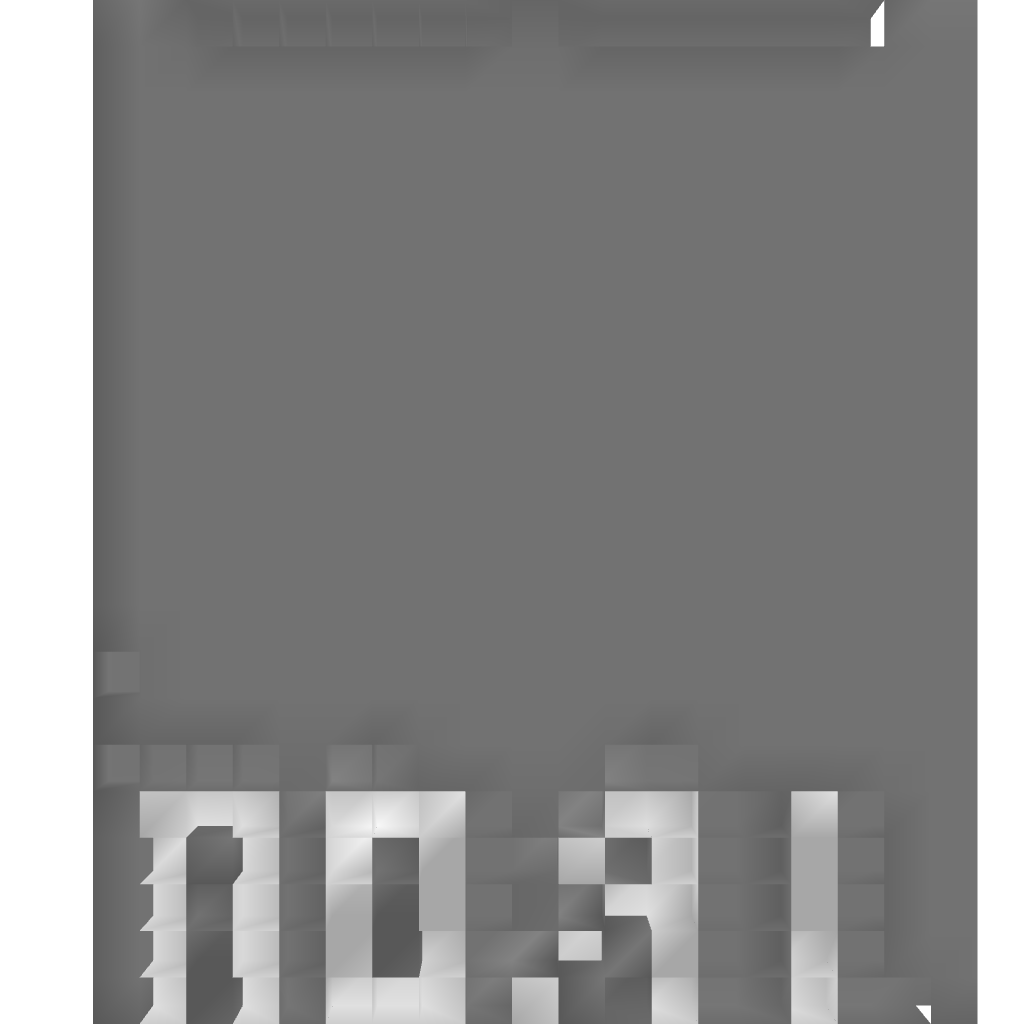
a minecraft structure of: Iron Parkour bad low quality